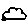
Label: cloud